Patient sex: M
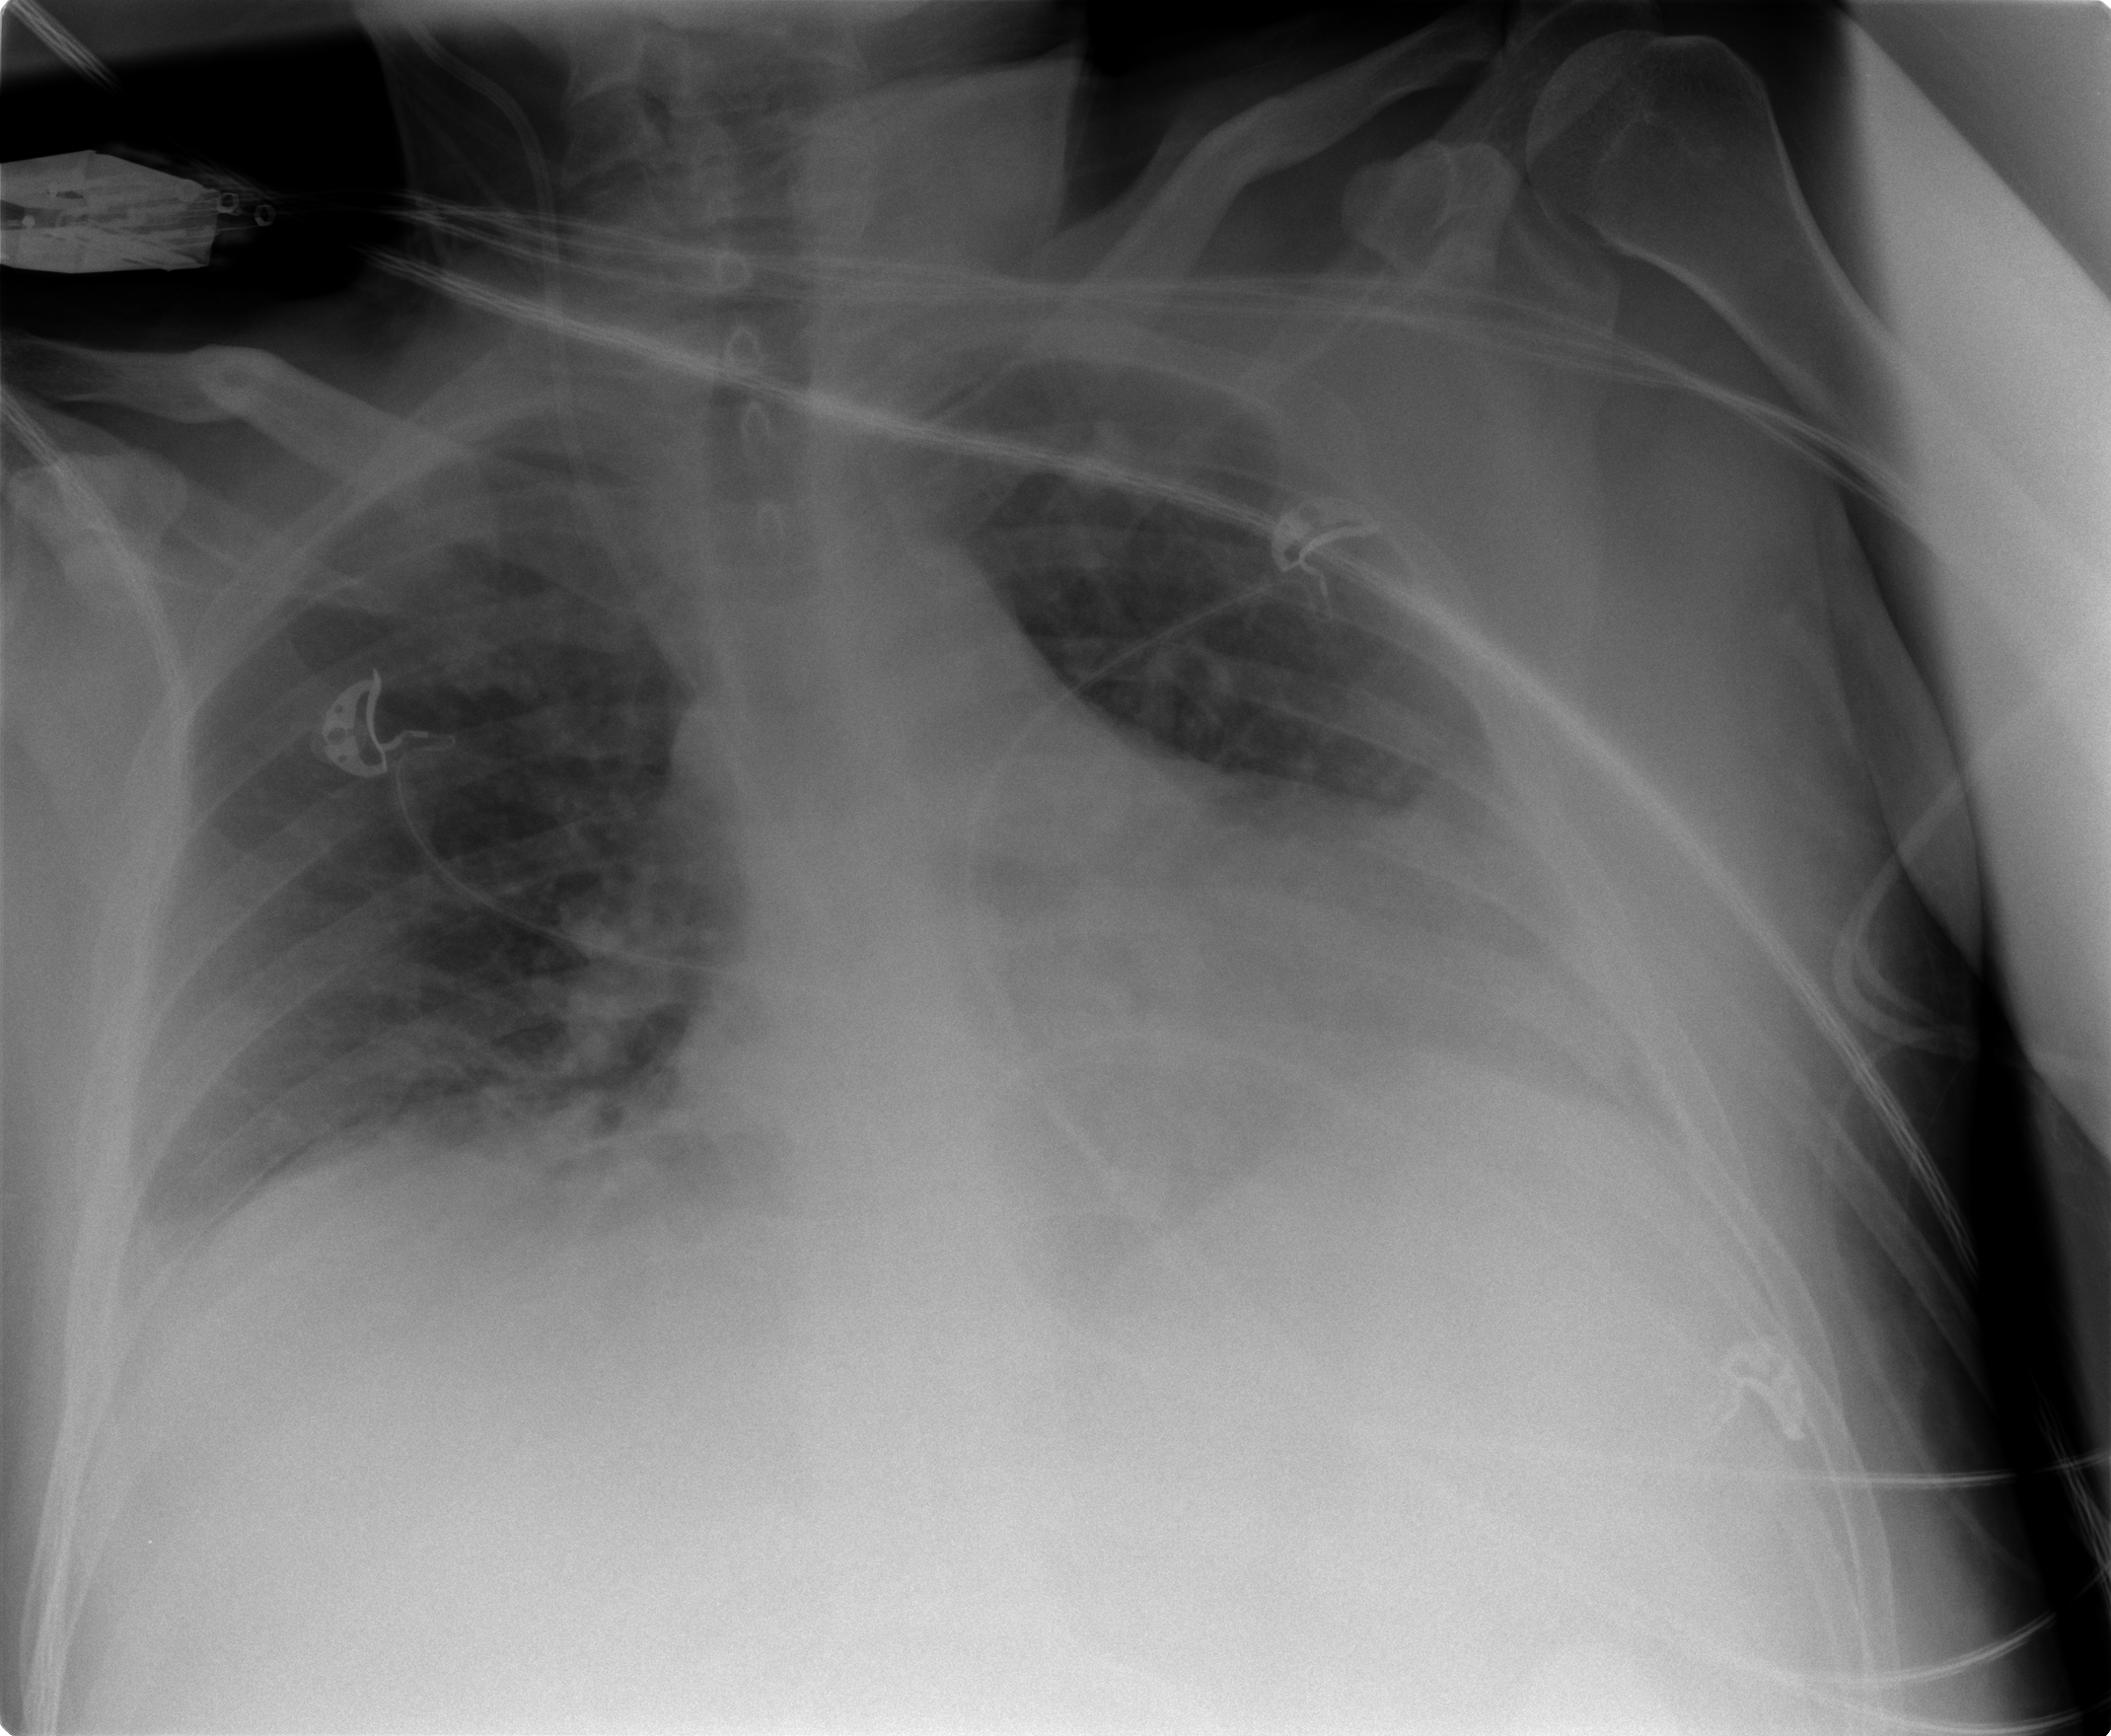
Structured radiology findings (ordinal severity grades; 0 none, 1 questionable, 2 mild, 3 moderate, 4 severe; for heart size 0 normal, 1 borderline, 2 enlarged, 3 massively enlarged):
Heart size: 2
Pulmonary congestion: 2
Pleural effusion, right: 2
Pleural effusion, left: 2
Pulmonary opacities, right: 0
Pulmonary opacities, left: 0
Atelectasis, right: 2
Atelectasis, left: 2